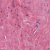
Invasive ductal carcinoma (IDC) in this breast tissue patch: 0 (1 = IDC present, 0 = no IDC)